Interaction volume radius: 5 \u00c5
Interaction volume height: 20 \u00c5
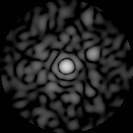
Disorder parameter: 0.8117